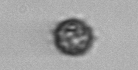
Label: Dinophyceae